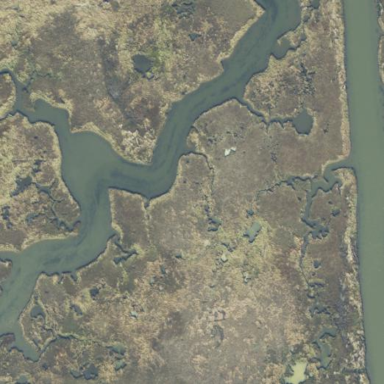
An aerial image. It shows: Saltmarsh wetland.